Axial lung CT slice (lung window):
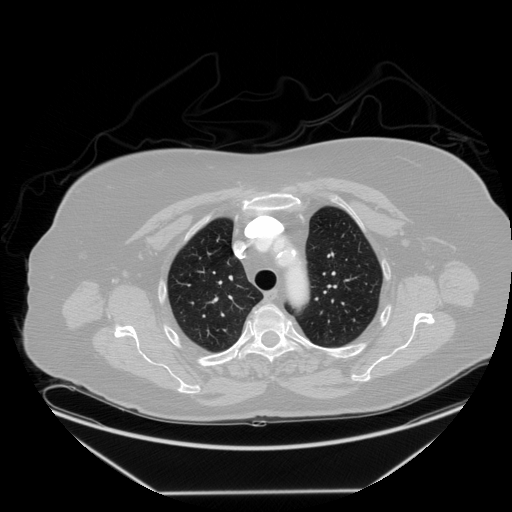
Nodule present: no